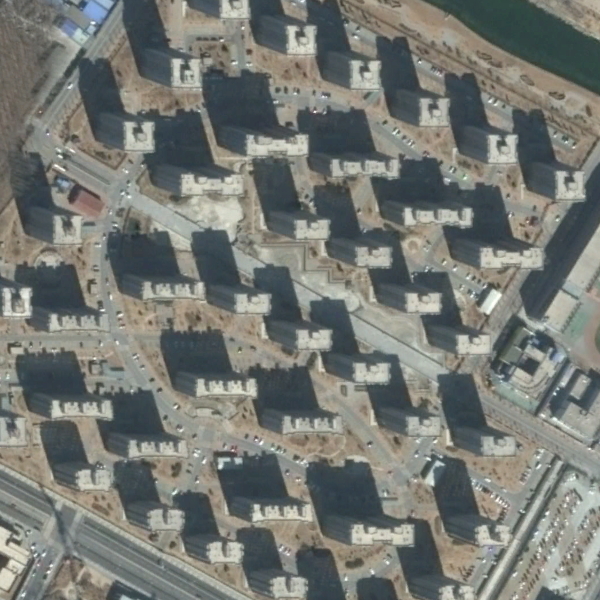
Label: DenseResidential